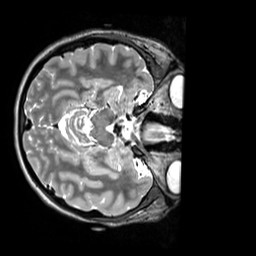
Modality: T2w
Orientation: axial
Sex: female
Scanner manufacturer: siemens
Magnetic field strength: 3 T
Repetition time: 3.2 s
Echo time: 0.409 s